Question: I am trying to access from my server to files on sharepoint sites with Azure AD oauth2, i created multi-tenant Azure AD app with such permissions

after this i am going through standard oauth2 process to obtain tokens:
i redirect user to <URL>
and when admin user log in then everything is going smoothly, but ordinary user can not log in, he is getting:
> Additional technical information:Correlation ID: d81a1cca-1c4f-4da1-9162-88ba74d57775Timestamp: 2015-07-01 09:49:53ZAADSTS90093: This operation can only be performed by an administrator.
Sign out and sign in as an administrator or contact one of your
organization's administrators.
i assume that he is getting this because can not use some permissions
may same one help me to choose correct permissions which will allow to me to authorize with Azure AD oauth2 ordinary user, not admin only.
I was trying to remove access to Azure permission from app and leave access to sharepoint only, but as result I am getting
> AADSTS65005: The client application has requested access to resource "<PHONE>-c000-<PHONE>". This request has failed because the client has not specified this resource in its requiredResourceAccess list.%0d%0aTrace ID%3a 97d7ddff-0eaf-487c-83be-e277970f9339%0d%0aCorrelation ID%3a dcf33c54-fb51-46d9-9ee5-09db8d425b0d%0d%0aTimestamp%3a 2015-07-01 09%3a58%3a05Z
i was trying to follow <URL> and put &resorce= param as sharepoint site
<URL>
and as result i got this
> AADSTS50001: Resource <URL> is not
registered for the account. Trace ID:
b30da866-5a89-4962-9617-92a7cfe649b9 Correlation ID:
48a5ef84-8211-4588-8339-05ba7154fbc6
I put &resorce= param as sharepoint site DOmain
<URL>
and got
> Additional technical information: Correlation ID:
7f006d85-a72a-480f-b92e-0c706190f73e Timestamp: 2015-07-01 10:13:17Z
AADSTS90093: This operation can only be performed by an administrator.
Sign out and sign in as an administrator or contact one of your
organization's administrators.
what i am doing wrong? is there are any way to make oauth2 through Azure AD for ordinary user, not just for admin?
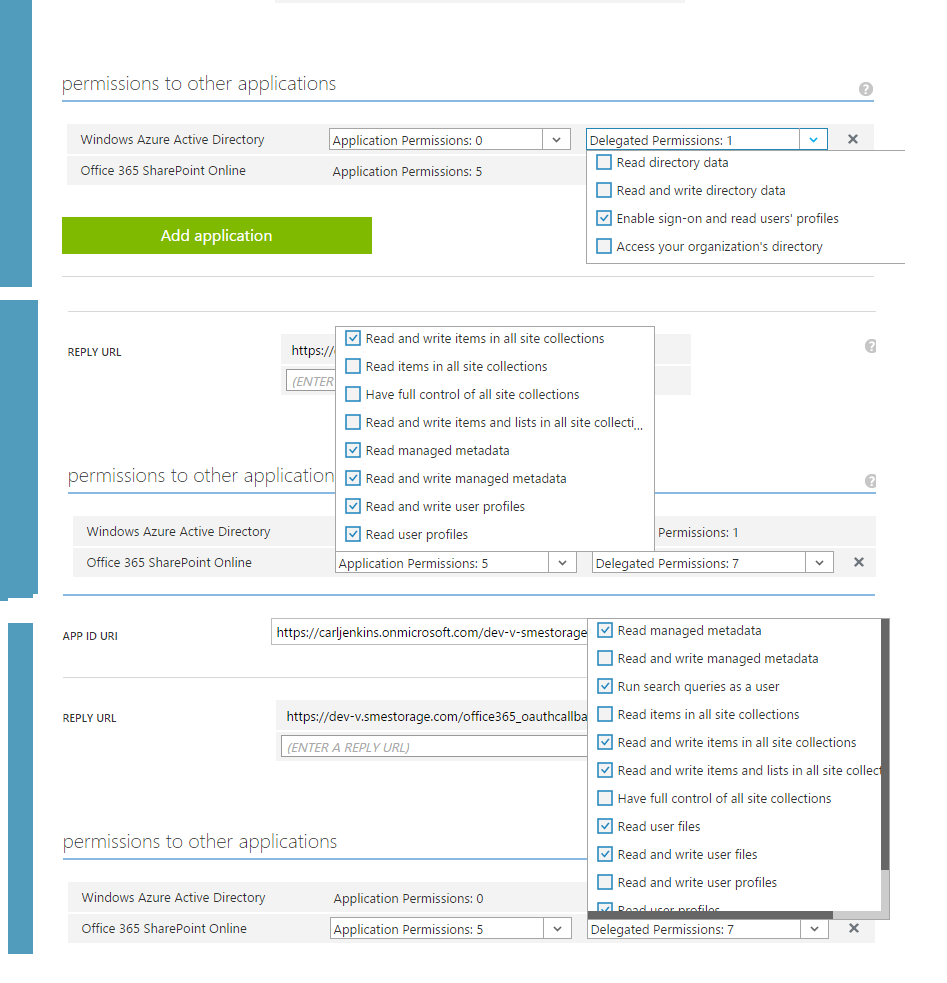
Answer: I found answer on this page <URL> it contains all permissions you may set for AD App which do not require admin permissions to been accepted.